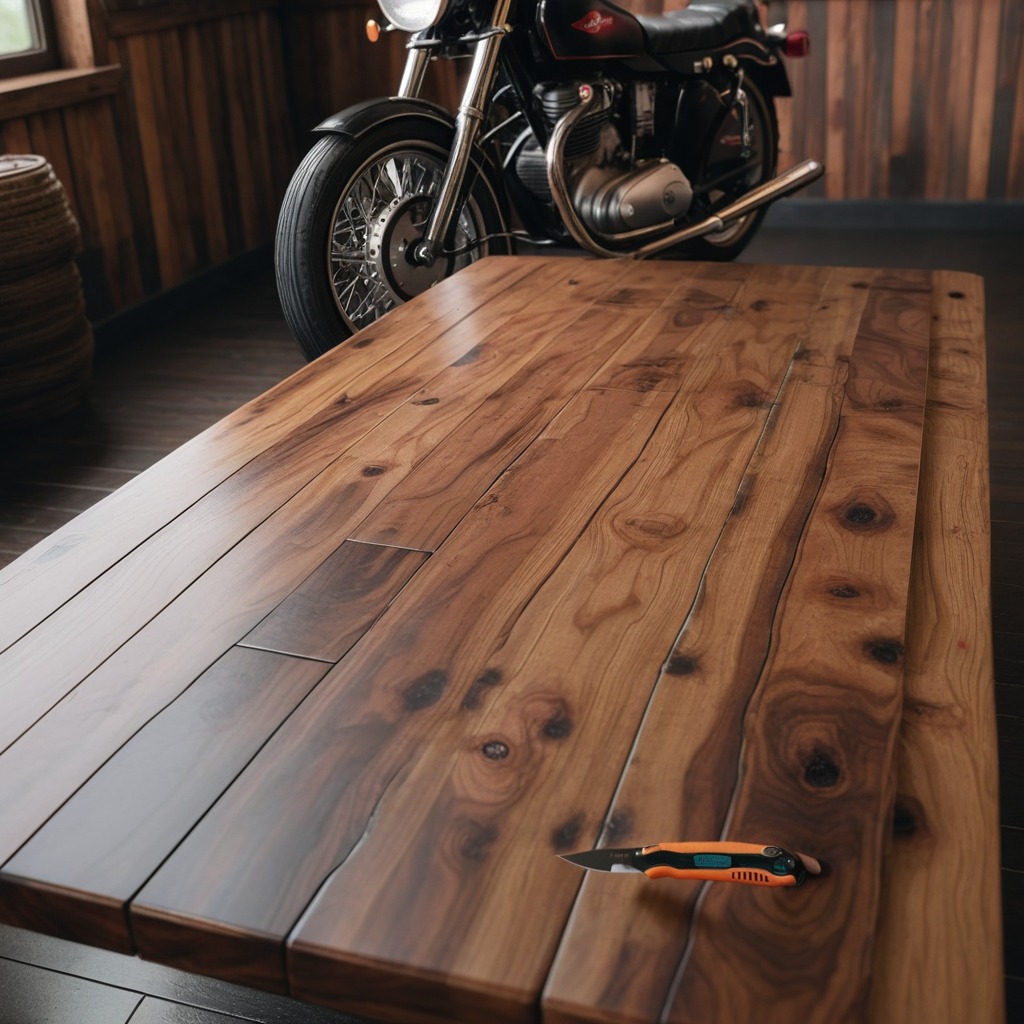
A utility knife is lying on the oil-spilled wooden table in a vintage motorcycle garage.